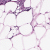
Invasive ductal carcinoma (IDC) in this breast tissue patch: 1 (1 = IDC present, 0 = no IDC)